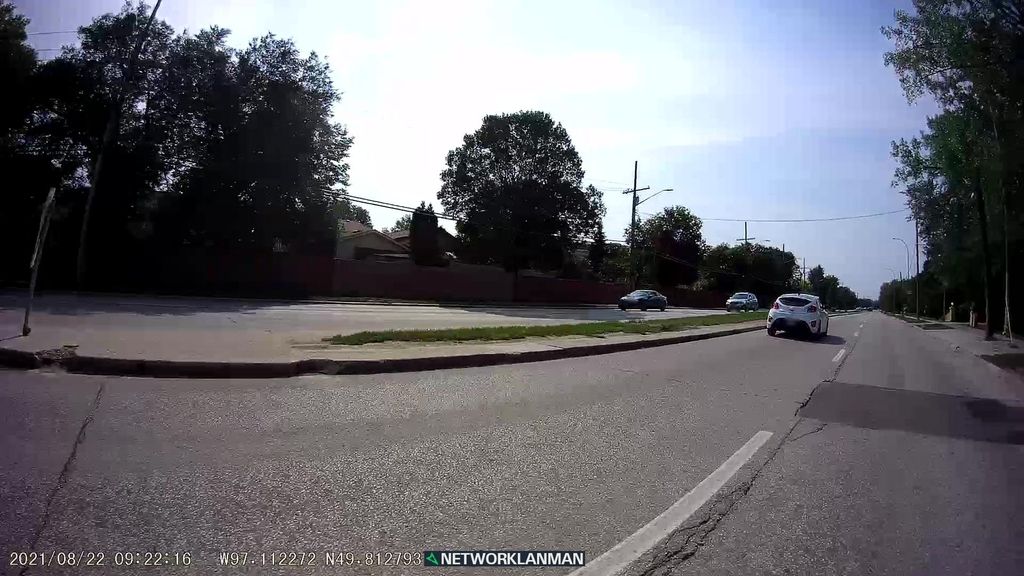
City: winnipeg